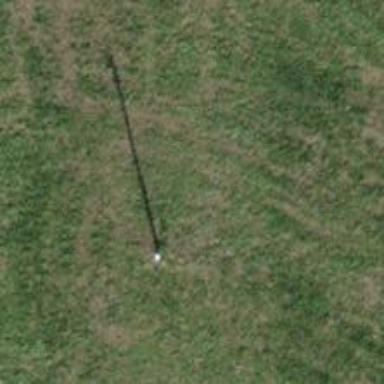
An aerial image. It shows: Minor power line.